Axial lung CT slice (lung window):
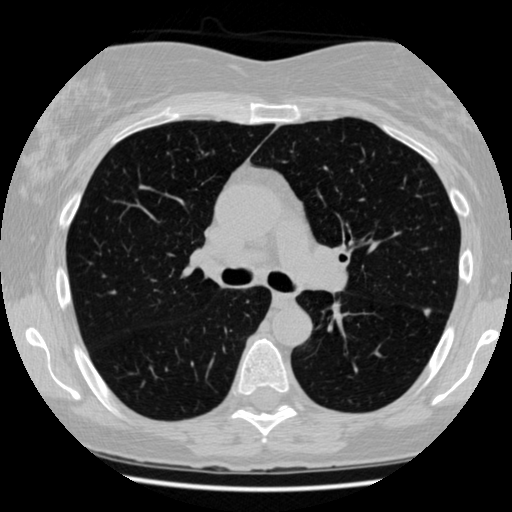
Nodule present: yes
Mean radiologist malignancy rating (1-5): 2